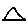
Label: triangle